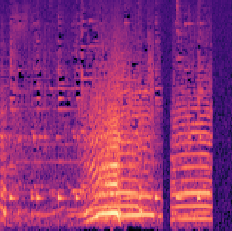
Sound class: Cow